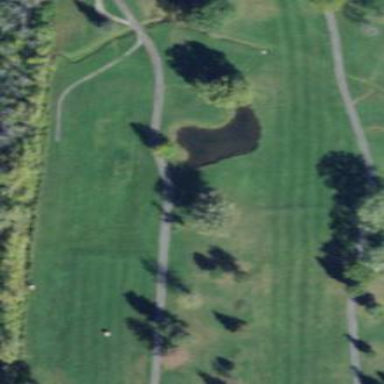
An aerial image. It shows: Scenic golf fairway.